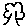
Label: tree